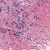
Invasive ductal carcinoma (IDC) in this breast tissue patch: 0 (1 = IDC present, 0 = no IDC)